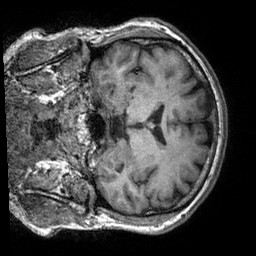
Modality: T1w
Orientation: coronal
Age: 41
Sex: male
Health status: healthy
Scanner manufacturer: siemens
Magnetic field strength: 3 T
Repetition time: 2.3 s
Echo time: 0.00303 s